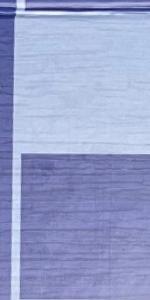
Label: Empty